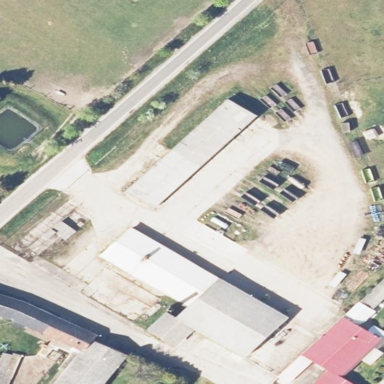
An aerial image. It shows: Farmyard area.